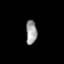
Tissue: lung
Cell type: T cells
Senescence score: 0.2217
Nuclear area (px): 260
Mean DAPI intensity: 155.358